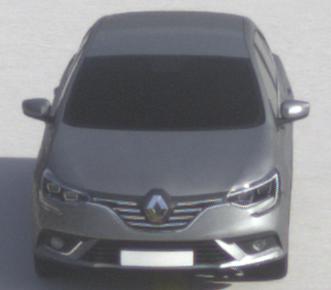
Make: Renault
Model: Mégane ENERGY TCe 100
Detailed model: Mégane (IV)
Model produced from: 2016/03
Model produced until: 2018/08
Doors: 5
Color: gray
Road condition: dry road
Daytime: morning or afternoon
Contrast: high contrast